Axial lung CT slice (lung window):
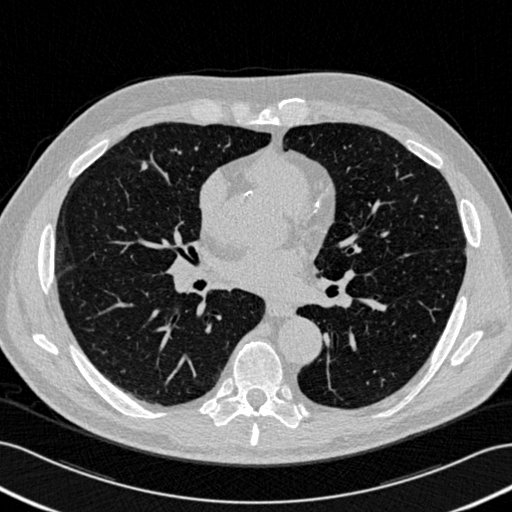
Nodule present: yes
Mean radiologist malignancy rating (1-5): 3